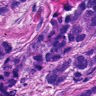
Metastatic tissue present: yes